Aerial crown-view tile of a tropical tree (Barro Colorado Island, Panama), acquired 20240813:
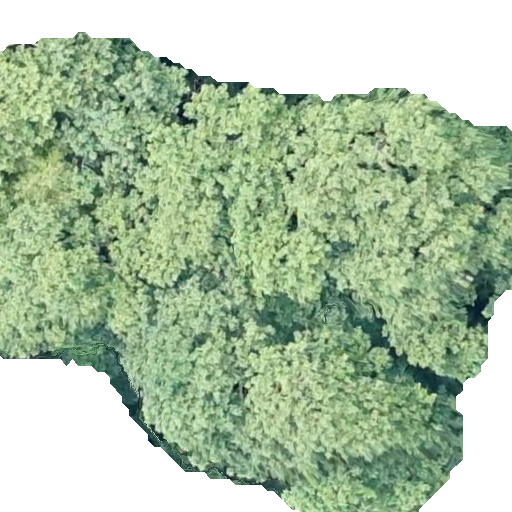
Species: Hieronyma alchorneoides
GBIF accepted scientific name: Hieronyma alchorneoides
Crown area: 334.812 m²